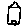
Label: house